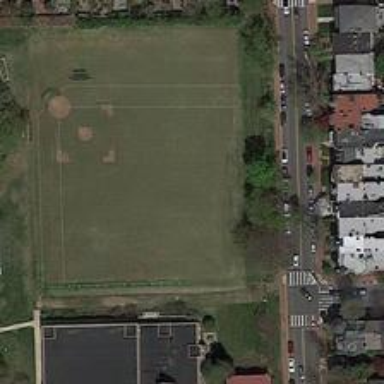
Crowded houses and empty baseball field are divided by the straight street .